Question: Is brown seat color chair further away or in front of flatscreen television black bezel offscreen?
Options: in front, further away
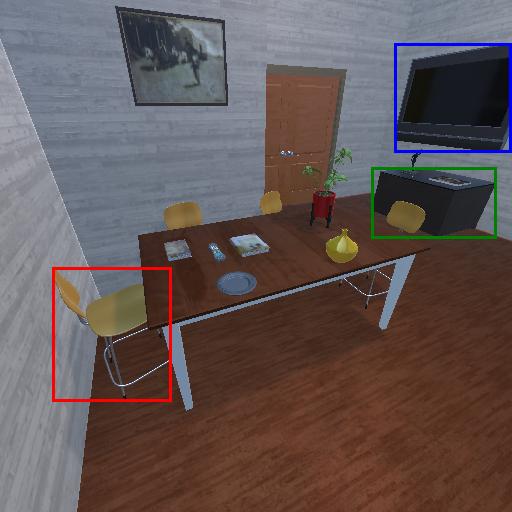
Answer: in front